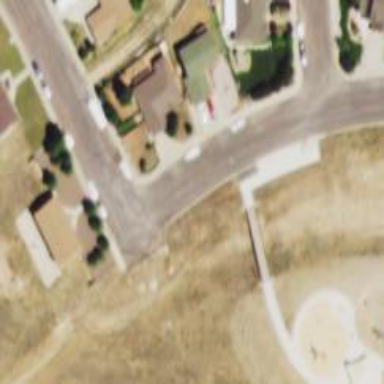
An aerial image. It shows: Residential road with sidewalk on the left side.